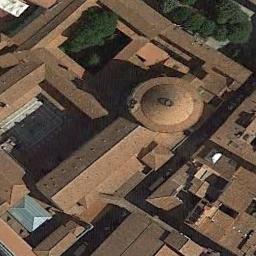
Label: church